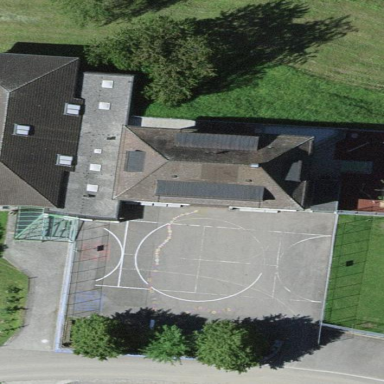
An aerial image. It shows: School.